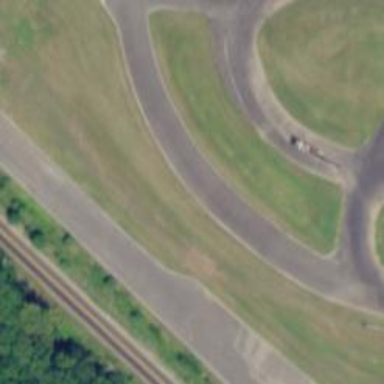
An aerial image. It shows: Motor sport raceway with asphalt surface.